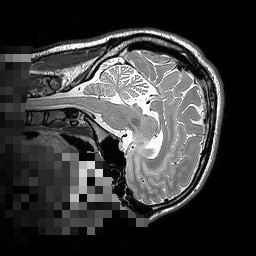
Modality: T2w
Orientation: sagittal
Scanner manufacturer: siemens
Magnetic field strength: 3 T
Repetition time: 2.5 s
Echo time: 0.144 s